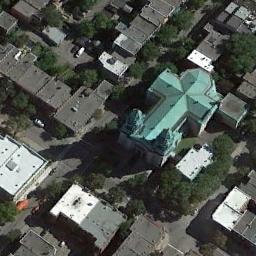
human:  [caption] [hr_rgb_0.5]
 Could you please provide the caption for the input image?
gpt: There is a blue church surrounded by some buildings and trees .

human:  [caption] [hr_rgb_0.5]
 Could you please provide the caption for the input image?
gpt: This is a church that looks like a cross from above .

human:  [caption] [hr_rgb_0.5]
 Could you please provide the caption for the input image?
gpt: A church with a cyan roof, The main house of the church has a cross-shaped roof, There are many buildings around the church and roads and trees with many cars .

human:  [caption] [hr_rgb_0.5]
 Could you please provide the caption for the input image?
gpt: The cross-shaped church with two green towers is surrounded by other buildings .

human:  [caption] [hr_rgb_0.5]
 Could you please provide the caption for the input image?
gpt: There are numerous buildings beside the church .